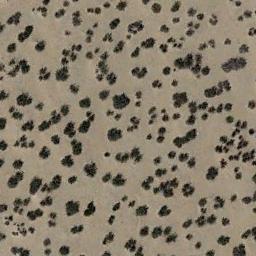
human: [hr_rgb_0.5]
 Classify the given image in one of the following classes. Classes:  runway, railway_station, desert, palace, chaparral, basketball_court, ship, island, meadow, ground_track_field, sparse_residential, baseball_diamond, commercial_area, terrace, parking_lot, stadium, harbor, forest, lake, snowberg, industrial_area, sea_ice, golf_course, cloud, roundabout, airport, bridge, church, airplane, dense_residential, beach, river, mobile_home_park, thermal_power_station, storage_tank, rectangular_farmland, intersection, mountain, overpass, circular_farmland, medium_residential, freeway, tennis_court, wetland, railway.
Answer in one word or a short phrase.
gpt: chaparral